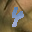
Label: 4